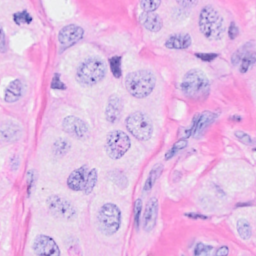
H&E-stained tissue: Breast